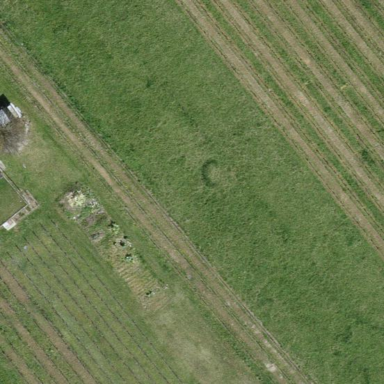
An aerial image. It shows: Vineyard.